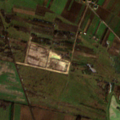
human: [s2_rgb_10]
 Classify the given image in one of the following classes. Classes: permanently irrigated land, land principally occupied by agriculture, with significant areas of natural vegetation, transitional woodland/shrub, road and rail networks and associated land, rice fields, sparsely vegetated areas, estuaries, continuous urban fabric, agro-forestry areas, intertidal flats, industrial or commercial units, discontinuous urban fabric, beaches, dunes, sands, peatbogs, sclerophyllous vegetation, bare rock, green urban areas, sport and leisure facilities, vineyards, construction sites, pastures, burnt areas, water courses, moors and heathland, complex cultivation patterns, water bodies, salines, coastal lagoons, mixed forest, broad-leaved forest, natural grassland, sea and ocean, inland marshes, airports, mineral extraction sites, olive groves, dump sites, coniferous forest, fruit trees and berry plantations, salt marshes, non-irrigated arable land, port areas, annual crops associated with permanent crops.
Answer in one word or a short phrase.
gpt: non-irrigated arable land, pastures, complex cultivation patterns